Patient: sex F, age 46
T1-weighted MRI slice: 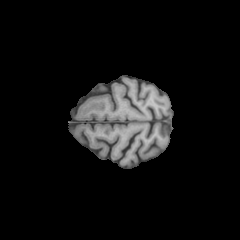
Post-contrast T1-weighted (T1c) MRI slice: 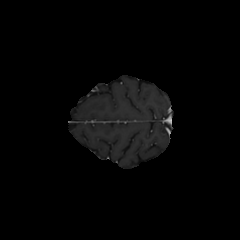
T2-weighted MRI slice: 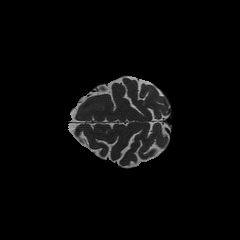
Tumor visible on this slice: no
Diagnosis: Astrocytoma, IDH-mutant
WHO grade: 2